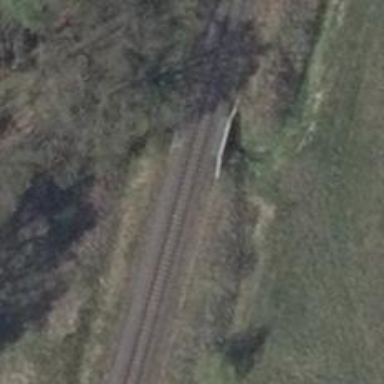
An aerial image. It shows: Railway track.